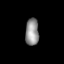
Tissue: lung
Cell type: Epithelial cells
Senescence score: 0.2113
Nuclear area (px): 351
Mean DAPI intensity: 147.407